Question: so I got this code:
'''
from dosql import *
import cgi
import simplejson as json
import re
def index(req, userID):
userID = cgi.escape(userID)
get = doSql()
rec = get.execqry("select get_progressrecord('" + userID + "');",False)[0][0]
result = str(rec)
stringed = re.split(',', result)
return json.dumps(stringed)
'''
And it returns this:

But I want to exclude the parenthesis "" "" too. How could I put multiple delimiters in the regex?
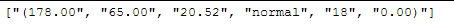
Answer: Using <URL>, you can remove surround characters specified:
'''
>>> row = ["(178.00", "65.00", "20.52", "normal", "18", "0.00)"]
>>> [x.strip('(),') for x in row]
['178.00', '65.00', '20.52', 'normal', '18', '0.00']
'''
BTW, if 'get.execqry(..)' returns a tuple, string manipulation is not necessary.
'''
a_tuple = get.execqry(....)
# or (if you want a list)
a_list = list(get.execqry(....))
'''